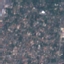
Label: Residential